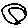
Label: circle